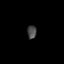
Tissue: lung
Cell type: Epithelial cells
Senescence score: 0.1888
Nuclear area (px): 120
Mean DAPI intensity: 71.933